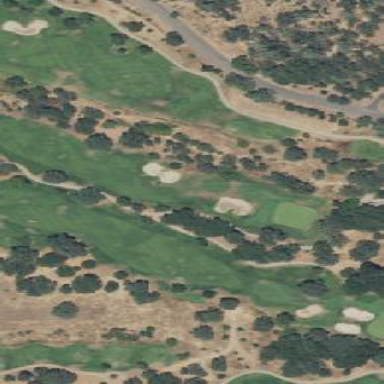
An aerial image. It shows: Grassy area designated as golf fairway.